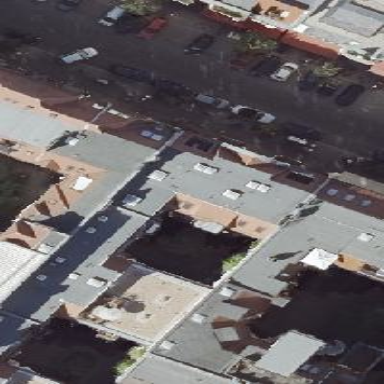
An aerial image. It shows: Grey apartment building with red gambrel roof made of roof tiles.